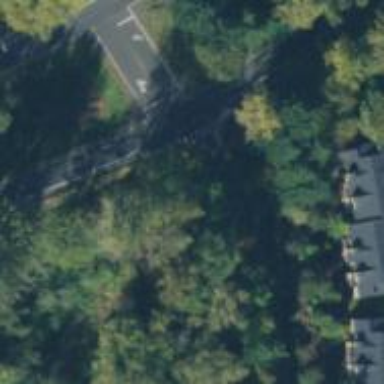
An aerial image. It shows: Marked crossing on asphalt footway.